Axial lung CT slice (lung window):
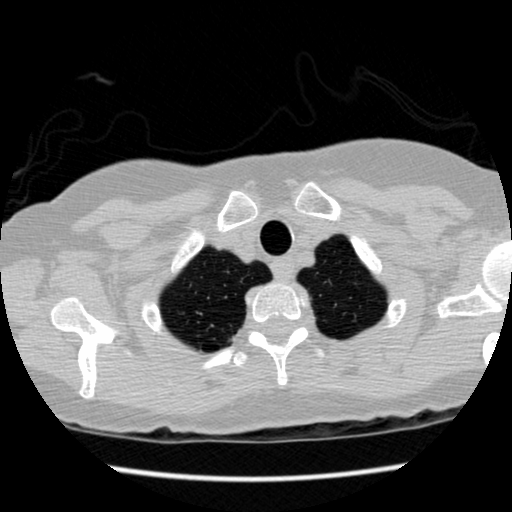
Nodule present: no